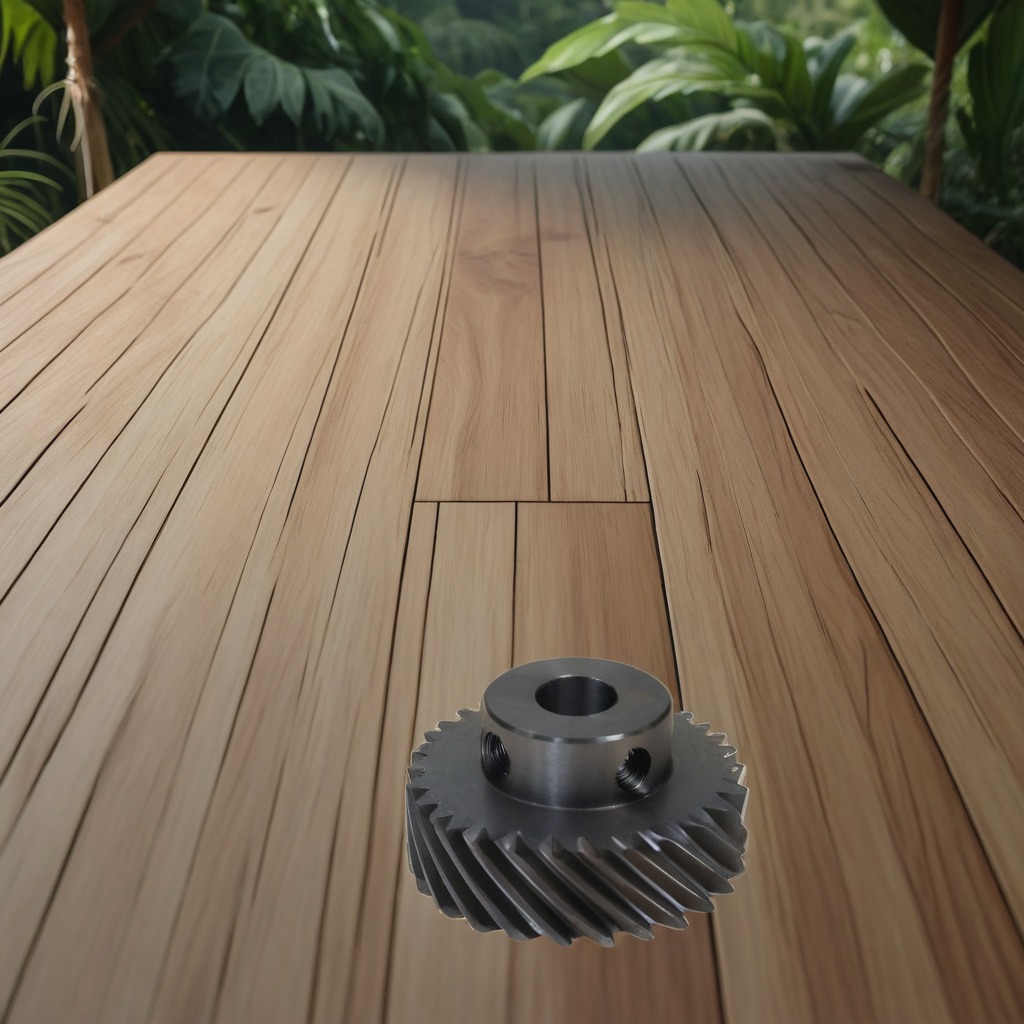
A steel gear with teeth is lying on a wooden table inside a jungle field workshop tent.